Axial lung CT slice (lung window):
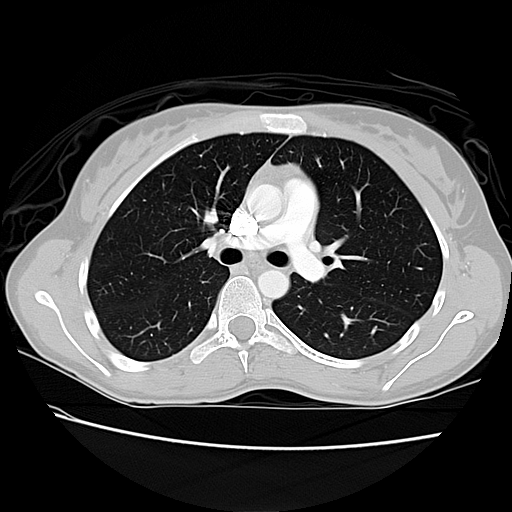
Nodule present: no